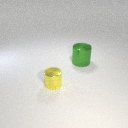
large green metal cylinder to the right of small yellow metal cylinder